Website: home-depot
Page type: account-selection
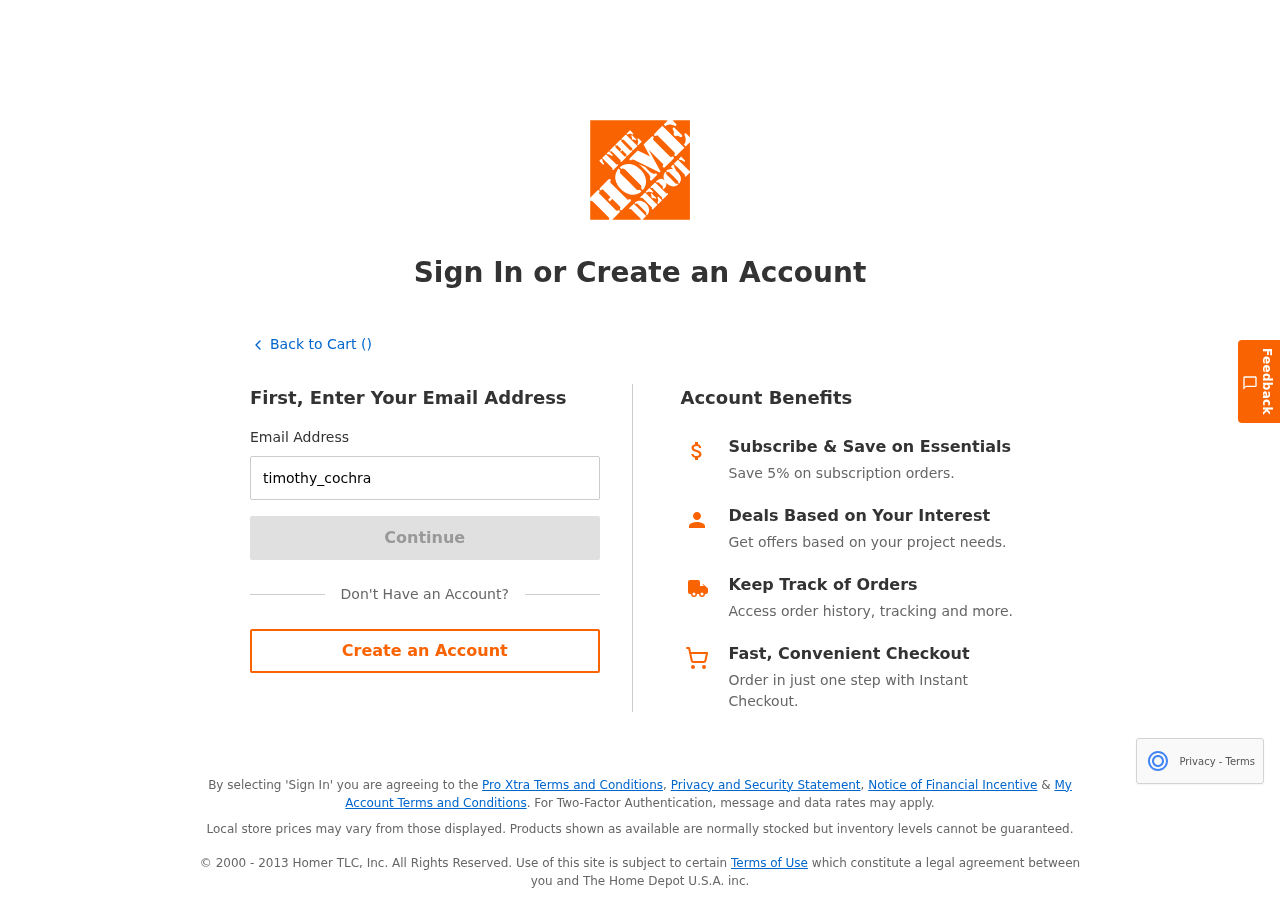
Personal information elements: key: PII_EMAIL
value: timothy_cochran@gmail.com